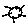
Label: sun